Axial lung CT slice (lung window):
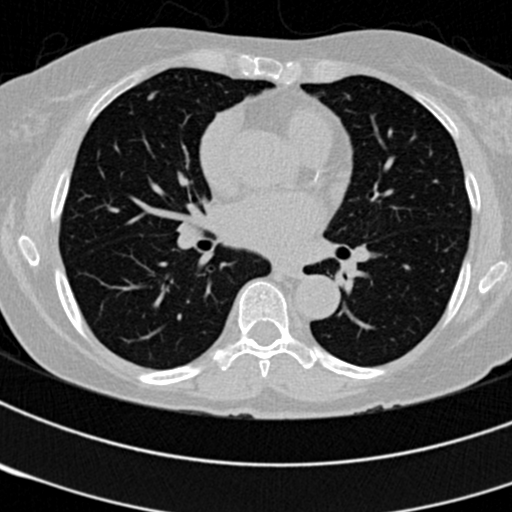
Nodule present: no